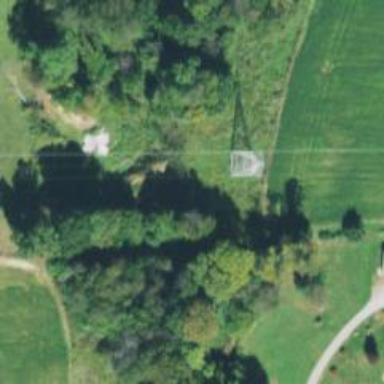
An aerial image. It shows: Lattice structure tower.